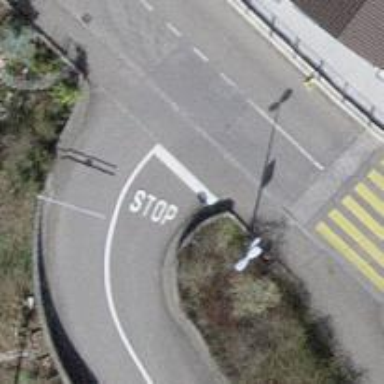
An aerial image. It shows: Stop road.